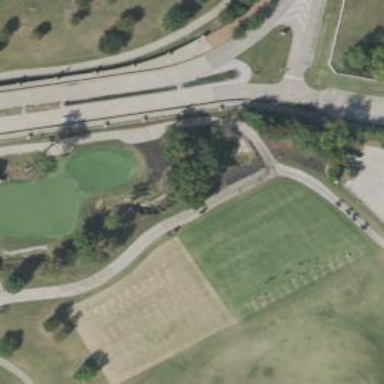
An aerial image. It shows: Asphalt service road that appears to be golf cart path.